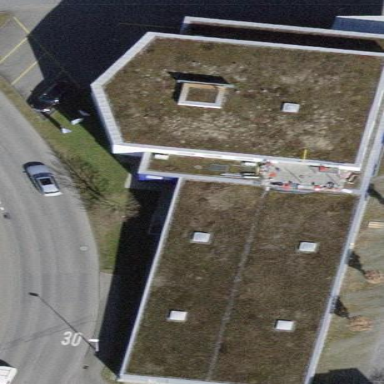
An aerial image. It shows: Commercial building.